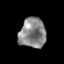
Tissue: prostate
Cell type: Fibroblasts
Senescence score: 0.7345
Nuclear area (px): 783
Mean DAPI intensity: 135.217